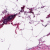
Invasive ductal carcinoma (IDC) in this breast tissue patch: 0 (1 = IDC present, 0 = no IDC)